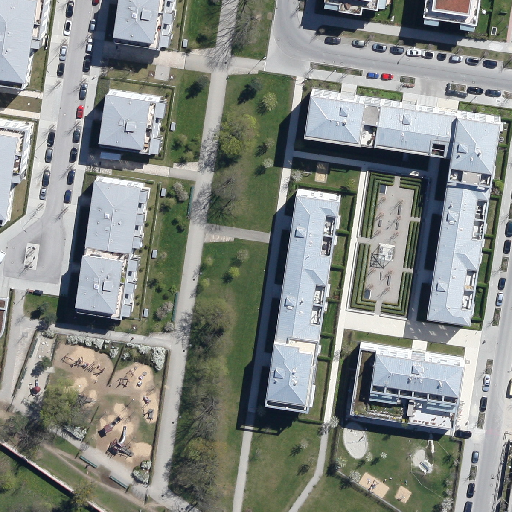
Referring expression: impervious surface